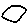
Label: circle